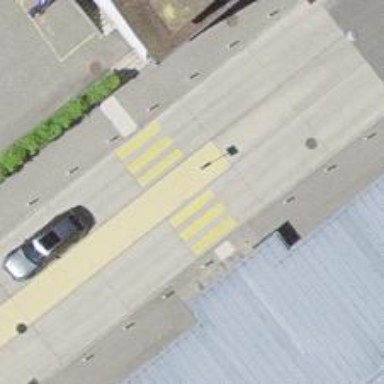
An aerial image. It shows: Marked road crossing.